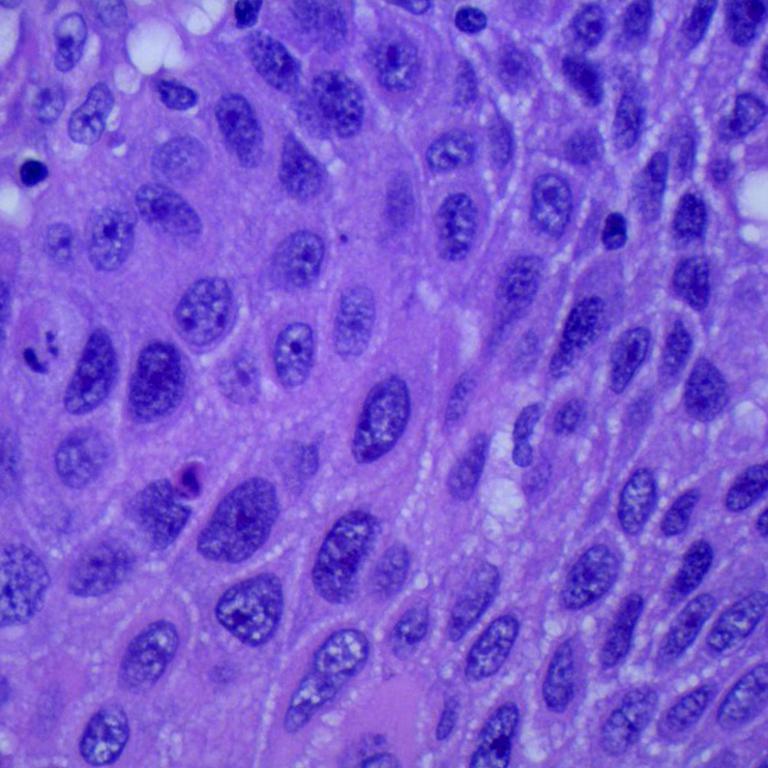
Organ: lung
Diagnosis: squamous carcinomas